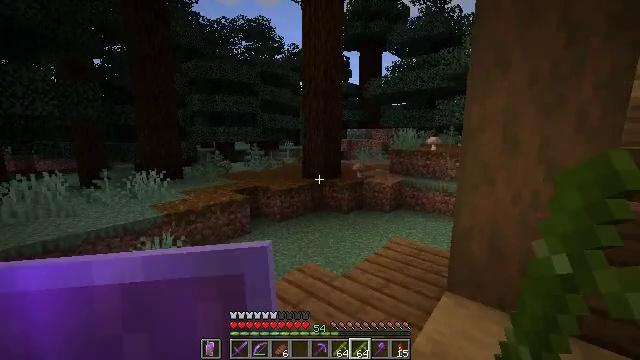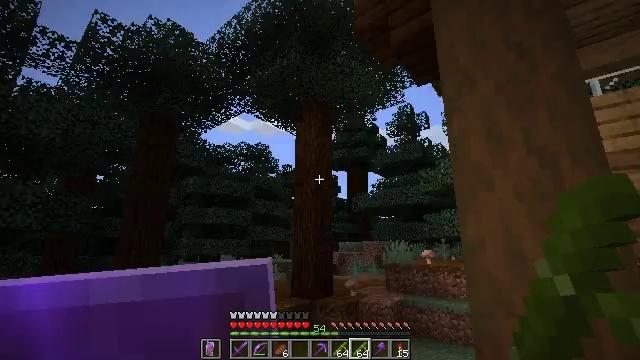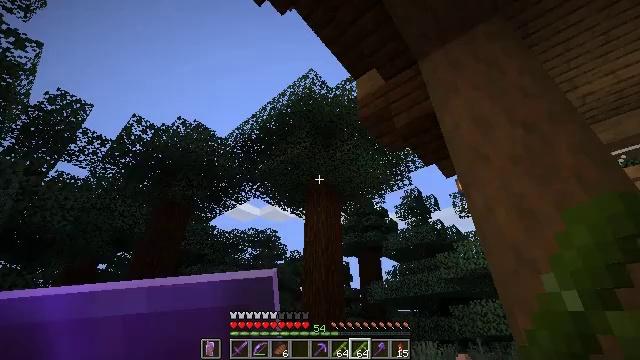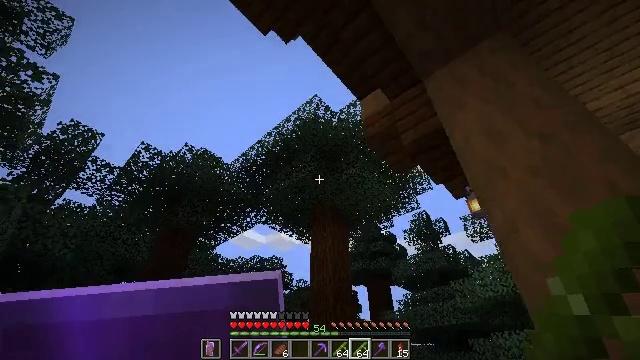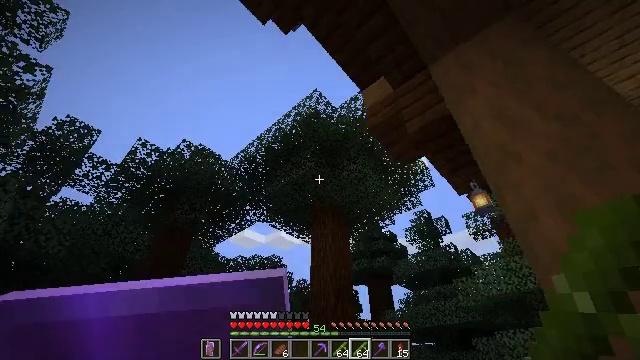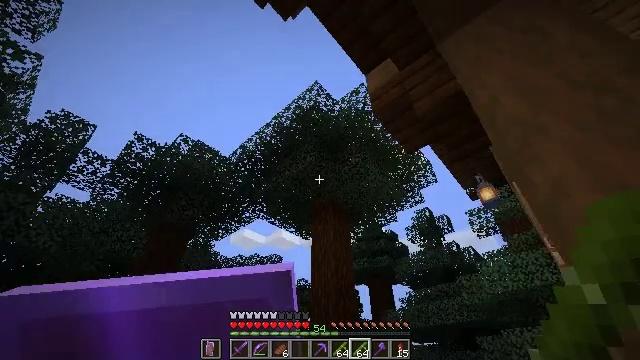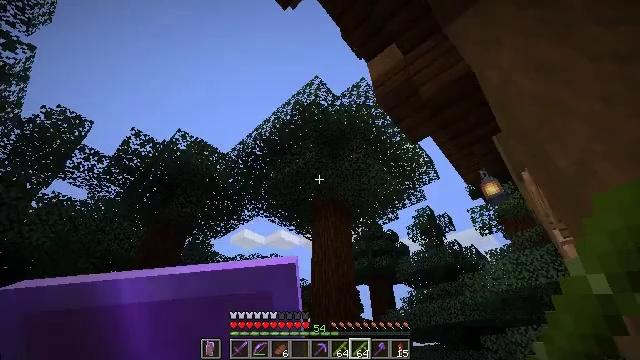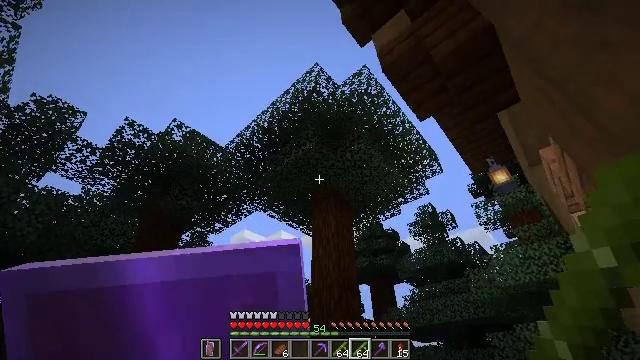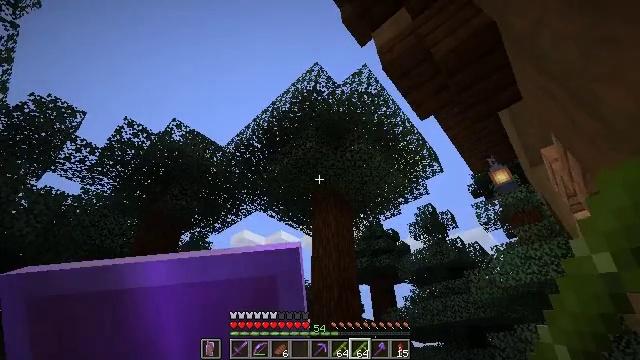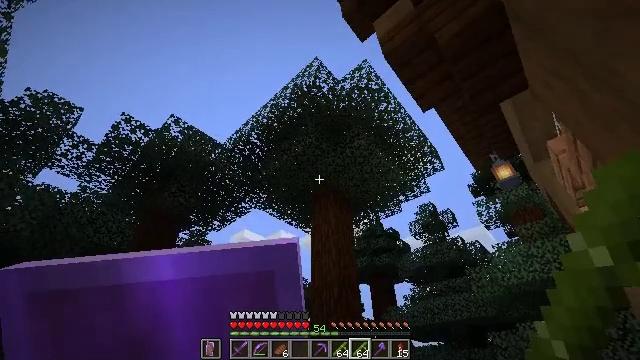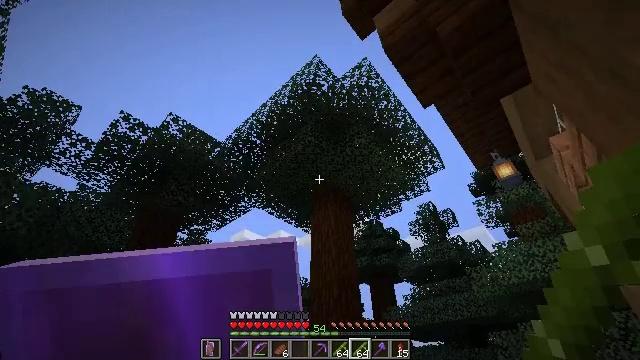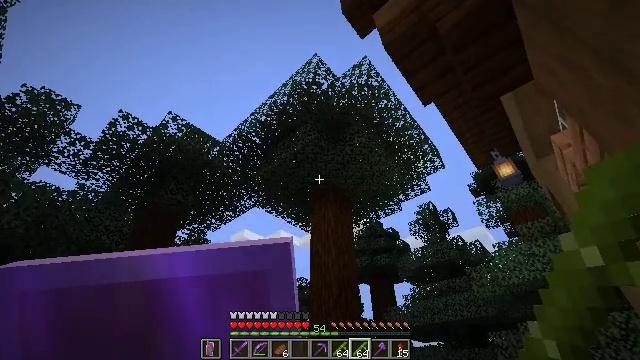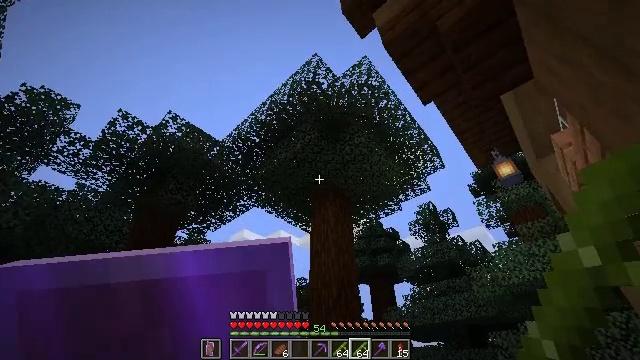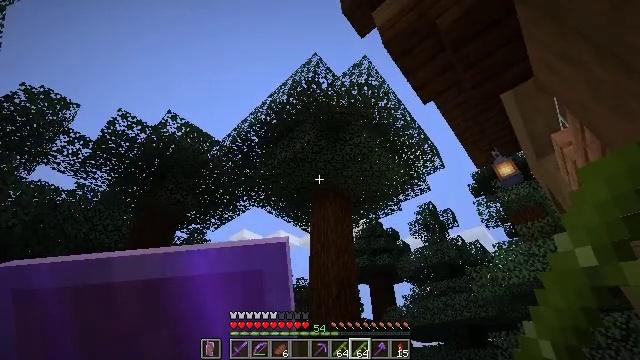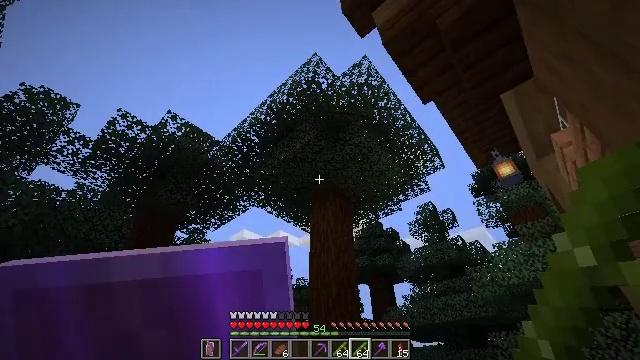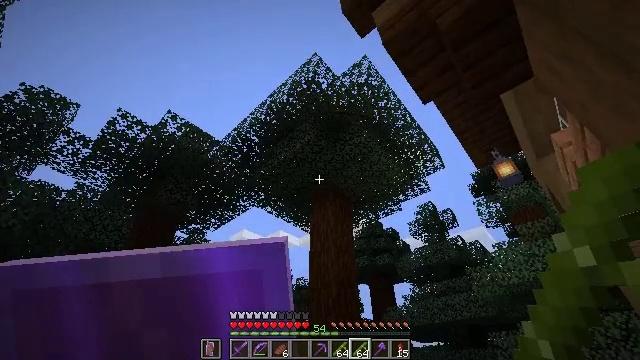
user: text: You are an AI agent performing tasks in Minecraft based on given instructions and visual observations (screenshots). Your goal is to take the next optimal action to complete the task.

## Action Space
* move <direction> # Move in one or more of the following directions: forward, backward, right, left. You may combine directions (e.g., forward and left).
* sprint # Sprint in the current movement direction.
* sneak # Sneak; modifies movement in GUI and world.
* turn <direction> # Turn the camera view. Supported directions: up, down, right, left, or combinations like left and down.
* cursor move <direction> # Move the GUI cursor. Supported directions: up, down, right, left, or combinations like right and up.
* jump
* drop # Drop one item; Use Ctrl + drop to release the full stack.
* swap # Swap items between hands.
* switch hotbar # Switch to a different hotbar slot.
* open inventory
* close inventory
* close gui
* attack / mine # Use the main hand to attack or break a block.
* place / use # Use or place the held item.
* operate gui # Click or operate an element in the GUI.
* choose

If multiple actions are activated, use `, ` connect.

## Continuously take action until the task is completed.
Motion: motion action
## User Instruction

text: Break the spruce log from the tree.
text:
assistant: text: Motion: move forward, turn right and up
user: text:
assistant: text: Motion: move forward, turn left and up
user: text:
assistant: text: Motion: move forward, turn left and up
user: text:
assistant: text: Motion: move forward
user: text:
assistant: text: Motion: move forward
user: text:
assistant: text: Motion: move forward
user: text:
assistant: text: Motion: move forward
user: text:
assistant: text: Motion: no_op
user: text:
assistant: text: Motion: no_op
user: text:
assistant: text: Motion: no_op
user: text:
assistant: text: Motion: no_op
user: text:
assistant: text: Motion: no_op
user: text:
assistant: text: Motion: no_op
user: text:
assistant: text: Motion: no_op
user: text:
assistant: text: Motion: no_op
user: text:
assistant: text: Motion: no_op
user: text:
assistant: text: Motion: turn left
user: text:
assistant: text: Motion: turn left and down
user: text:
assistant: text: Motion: turn left and down
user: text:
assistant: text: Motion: turn left and down
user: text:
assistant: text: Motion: turn left and down
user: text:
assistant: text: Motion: no_op
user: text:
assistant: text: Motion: no_op
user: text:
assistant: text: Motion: no_op
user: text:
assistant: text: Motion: no_op
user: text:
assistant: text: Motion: no_op
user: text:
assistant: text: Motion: no_op
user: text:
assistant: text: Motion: no_op
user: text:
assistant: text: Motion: no_op
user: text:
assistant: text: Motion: turn left and down